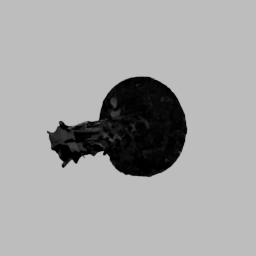
Label: nature